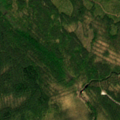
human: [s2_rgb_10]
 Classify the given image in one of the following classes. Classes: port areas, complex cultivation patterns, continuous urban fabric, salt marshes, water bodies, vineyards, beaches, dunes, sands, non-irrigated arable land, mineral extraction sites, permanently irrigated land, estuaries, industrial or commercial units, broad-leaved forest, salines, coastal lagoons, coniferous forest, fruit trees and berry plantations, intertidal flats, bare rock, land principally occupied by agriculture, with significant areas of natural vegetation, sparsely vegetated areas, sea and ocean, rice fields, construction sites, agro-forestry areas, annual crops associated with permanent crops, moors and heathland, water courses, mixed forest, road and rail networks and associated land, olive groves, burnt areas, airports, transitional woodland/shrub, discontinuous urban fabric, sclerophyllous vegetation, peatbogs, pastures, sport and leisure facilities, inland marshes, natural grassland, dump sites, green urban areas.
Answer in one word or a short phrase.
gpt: coniferous forest, mixed forest, transitional woodland/shrub